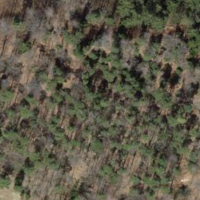
EUNIS habitat code: 44
Species observed at this site:
Lathyrus pratensis